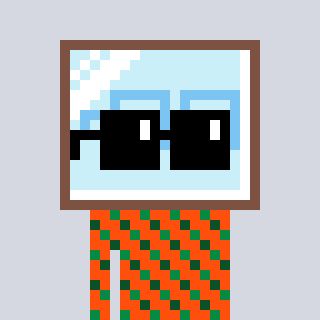
a pixel art character with square black sunglasses, a mirror-shaped head and a orange-colored body on a cool background